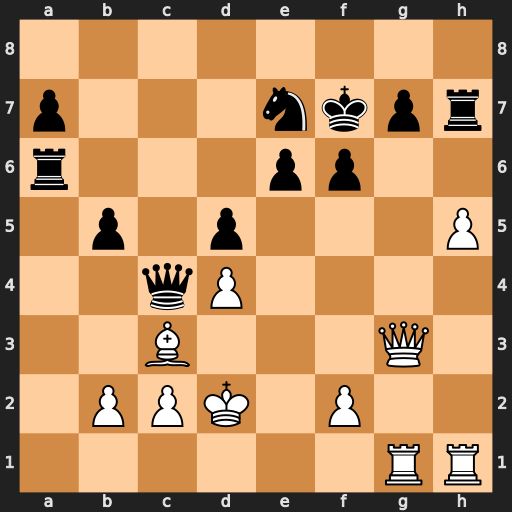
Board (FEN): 8/p3nkpr/r3pp2/1p1p3P/2qP4/2B3Q1/1PPK1P2/6RR
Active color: w
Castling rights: -
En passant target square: -
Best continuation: Qg6+ Nxg6 hxg6+ Kg8 gxh7+ Kh8 Rxg7